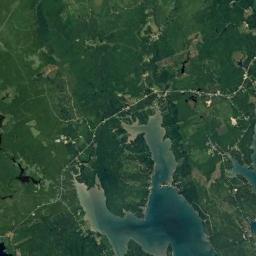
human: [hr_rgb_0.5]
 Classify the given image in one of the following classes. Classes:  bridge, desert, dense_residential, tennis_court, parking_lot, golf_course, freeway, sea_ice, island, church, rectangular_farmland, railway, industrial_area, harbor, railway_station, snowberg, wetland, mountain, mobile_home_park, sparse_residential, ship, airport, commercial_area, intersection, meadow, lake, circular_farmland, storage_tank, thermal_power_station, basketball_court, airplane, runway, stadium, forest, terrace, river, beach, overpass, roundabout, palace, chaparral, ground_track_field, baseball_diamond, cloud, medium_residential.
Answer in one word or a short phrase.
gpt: wetland